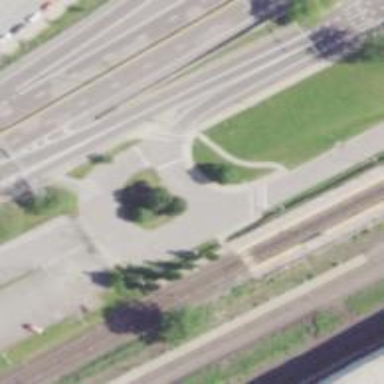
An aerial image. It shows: Railway crossing.